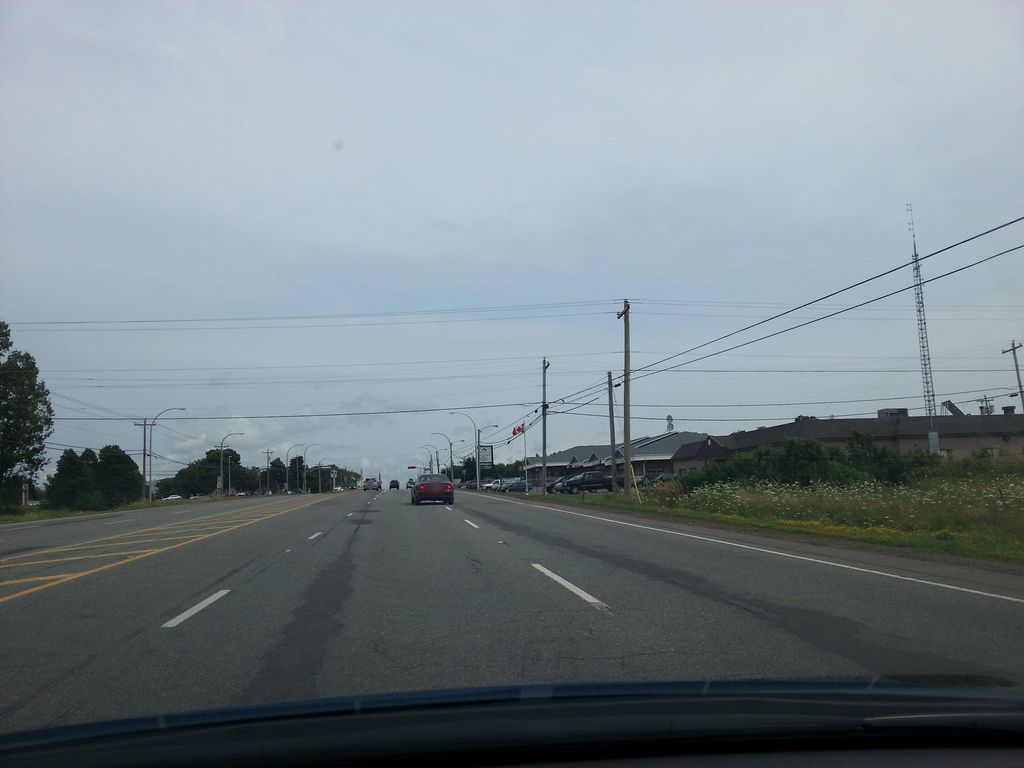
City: charlottetown